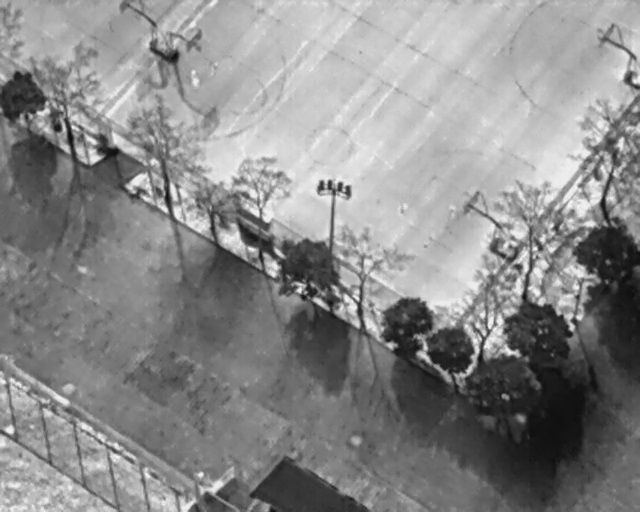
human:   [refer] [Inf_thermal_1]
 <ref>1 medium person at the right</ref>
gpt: <box>[[69, 40, 72, 41, 2]]</box>

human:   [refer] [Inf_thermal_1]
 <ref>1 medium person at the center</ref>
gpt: <box>[[61, 39, 64, 41, 2]]</box>